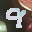
Label: 9